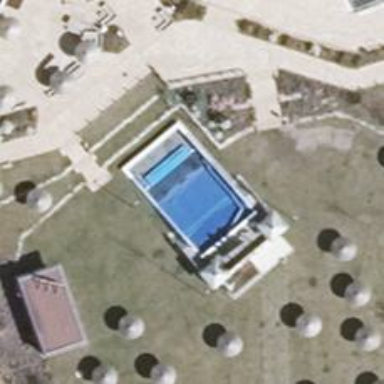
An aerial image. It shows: Outdoor swimming pool surrounded by yellow wall. The leisure land features wave pool with blue surface color.